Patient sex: F
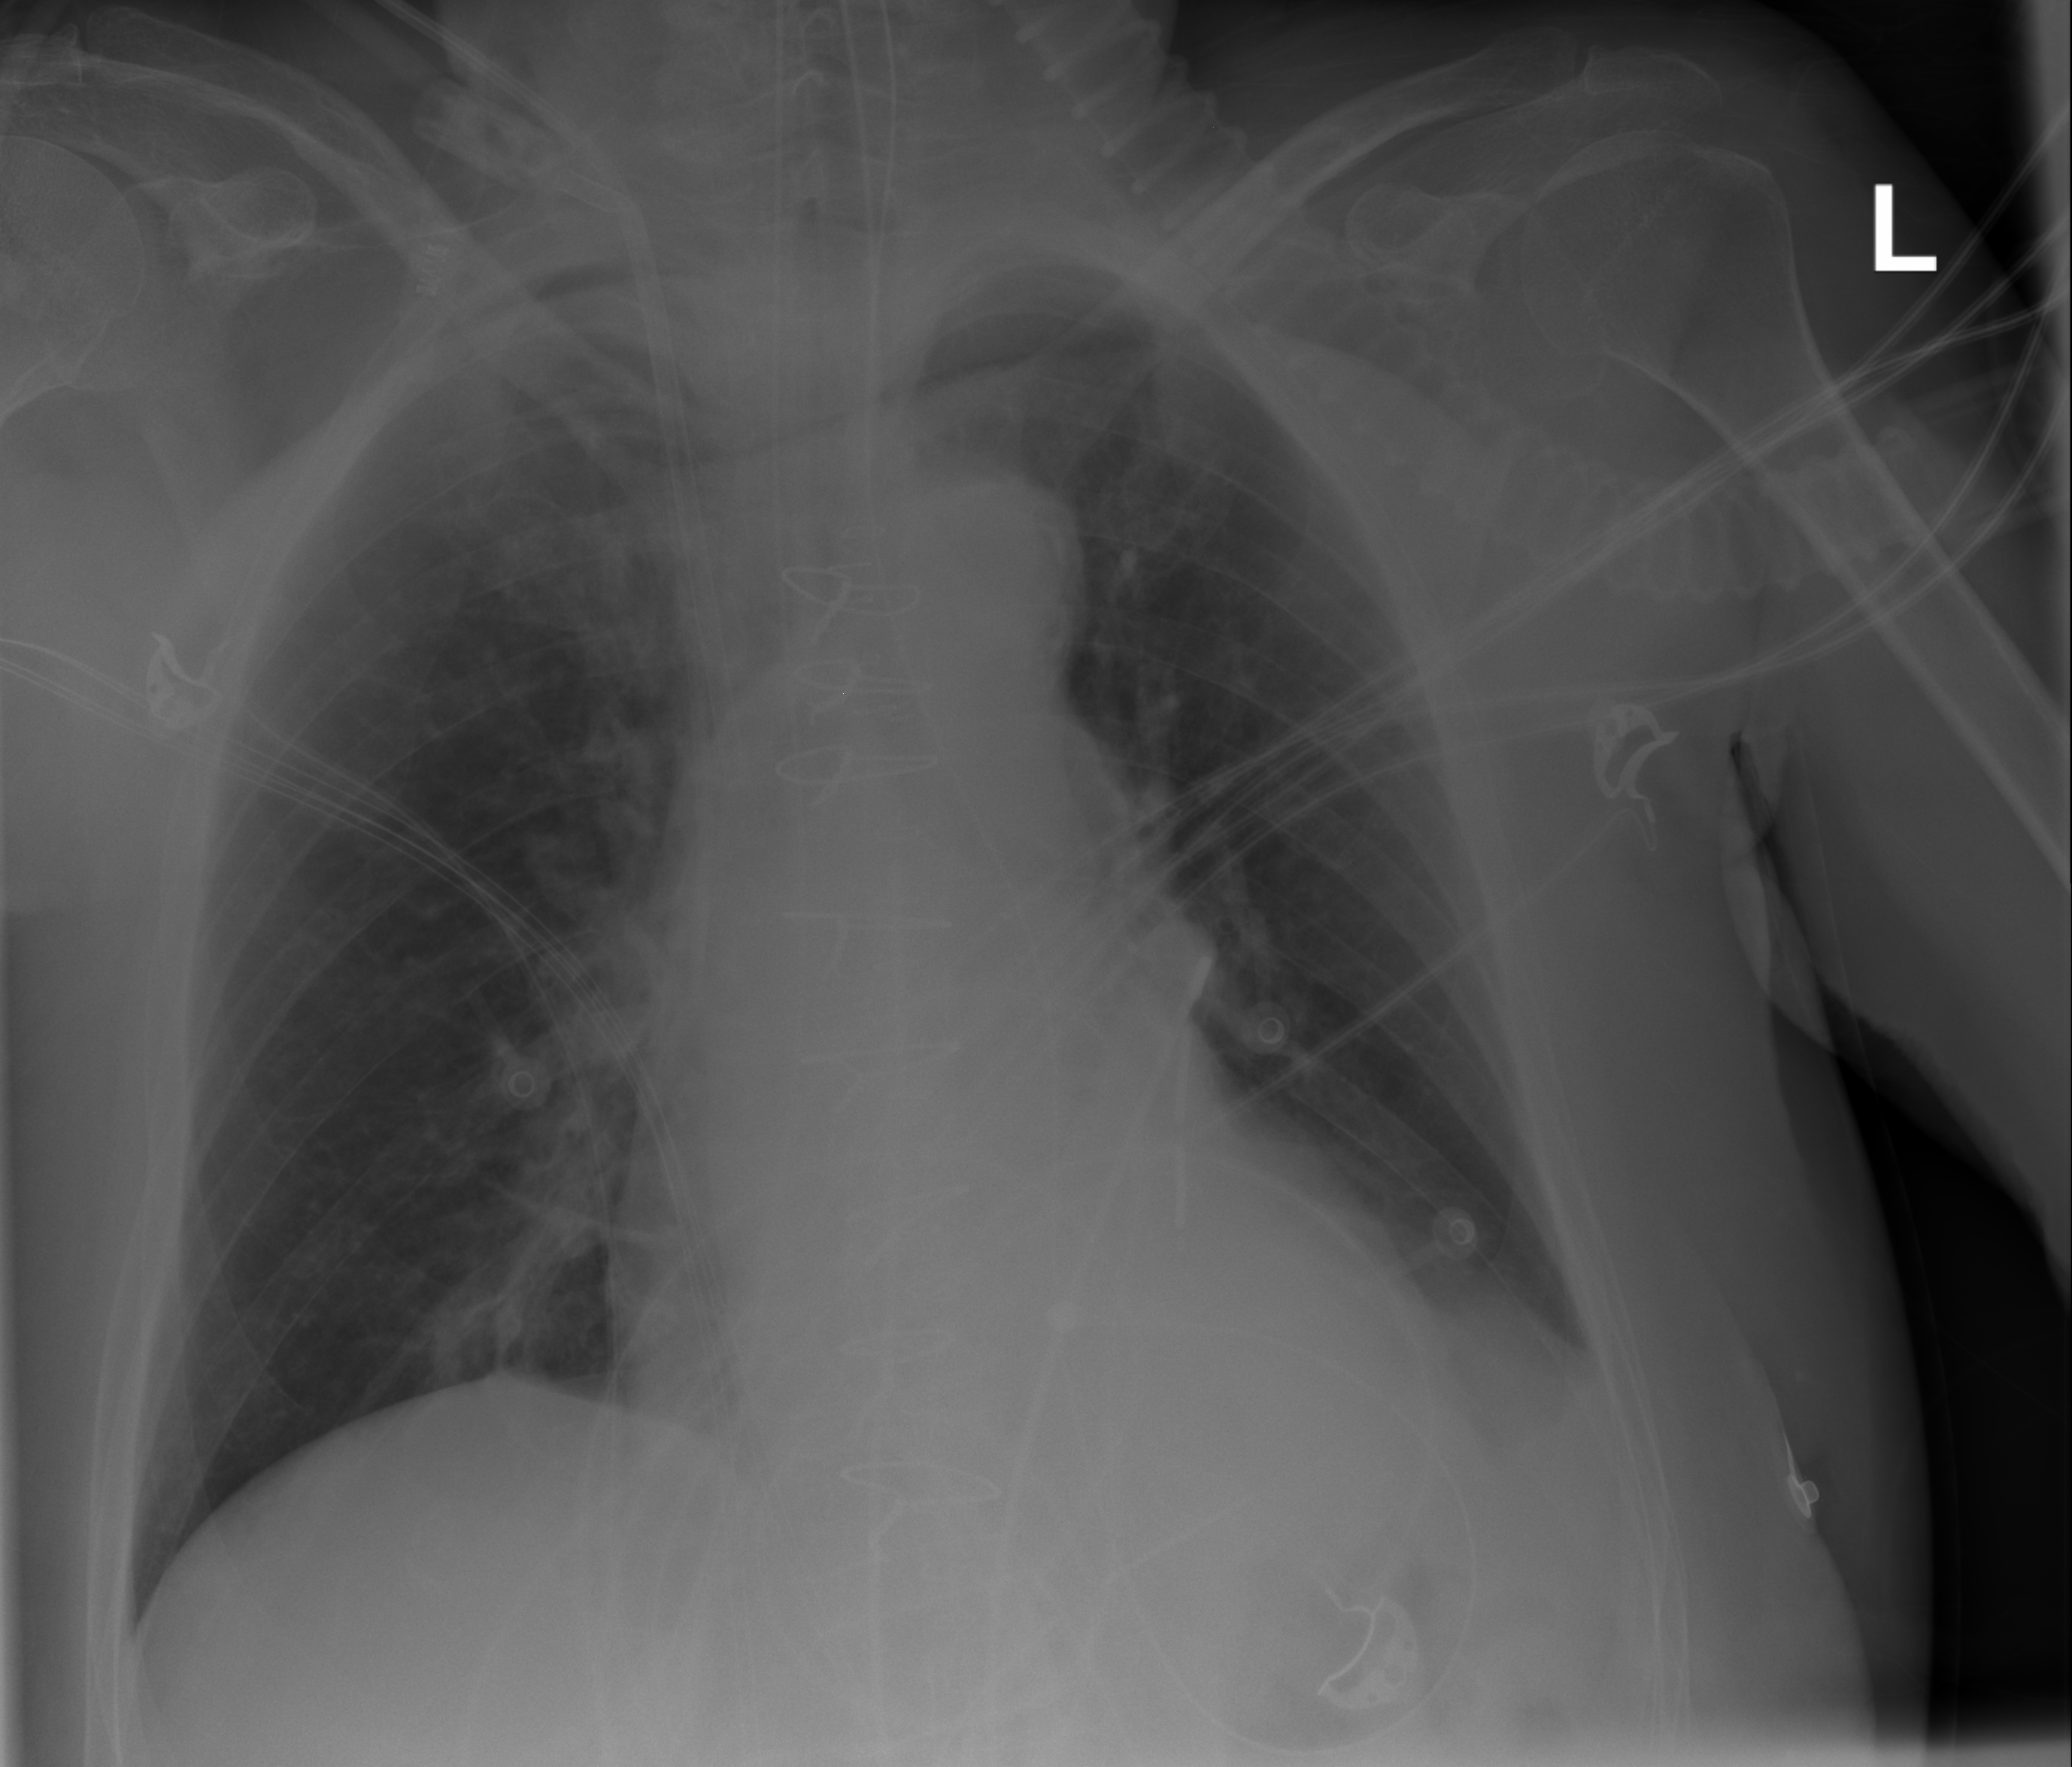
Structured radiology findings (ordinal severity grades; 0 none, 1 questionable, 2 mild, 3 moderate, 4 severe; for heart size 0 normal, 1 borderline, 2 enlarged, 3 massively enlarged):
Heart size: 0
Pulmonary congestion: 0
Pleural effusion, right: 0
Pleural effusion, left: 2
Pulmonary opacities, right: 0
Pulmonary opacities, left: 0
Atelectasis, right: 0
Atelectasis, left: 2